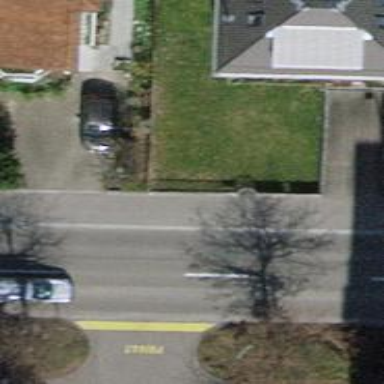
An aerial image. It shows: Fence is in the image.